Aerial crown-view tile of a tropical tree (Barro Colorado Island, Panama), acquired 20250616:
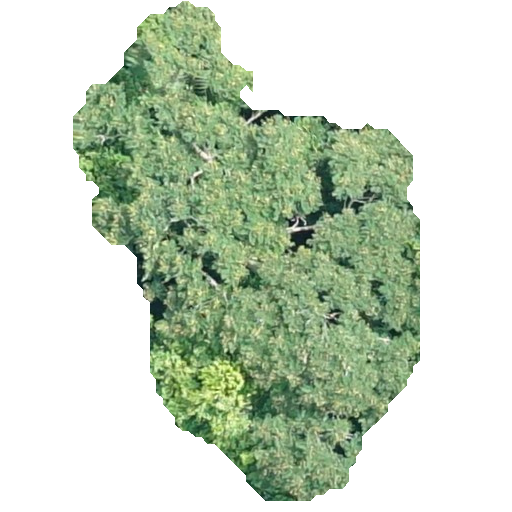
Species: Jacaranda copaia
GBIF accepted scientific name: Jacaranda copaia
Crown area: 157.713 m²